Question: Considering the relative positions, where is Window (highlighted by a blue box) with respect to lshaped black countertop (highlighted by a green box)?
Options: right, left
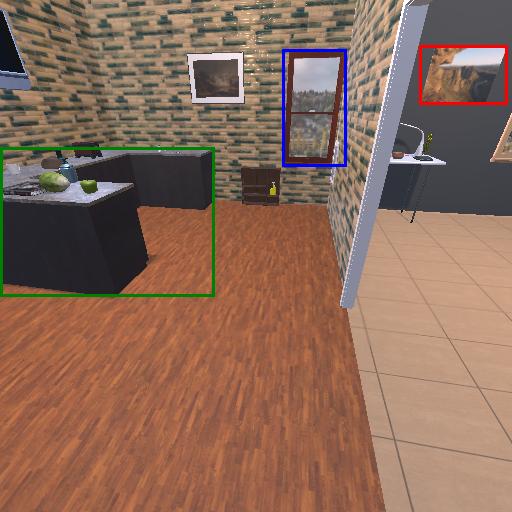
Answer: right